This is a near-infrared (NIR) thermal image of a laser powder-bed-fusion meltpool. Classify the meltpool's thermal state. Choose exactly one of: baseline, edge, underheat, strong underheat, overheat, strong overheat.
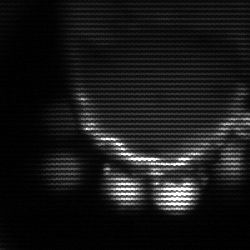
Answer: edge